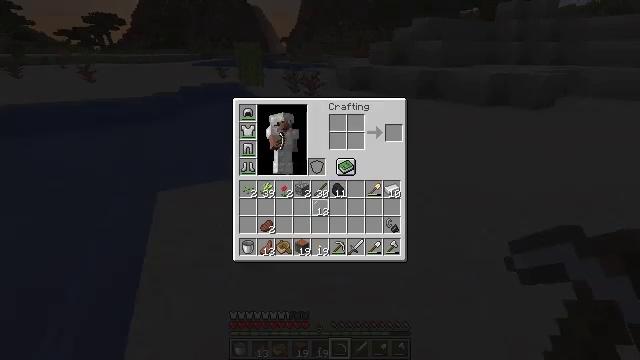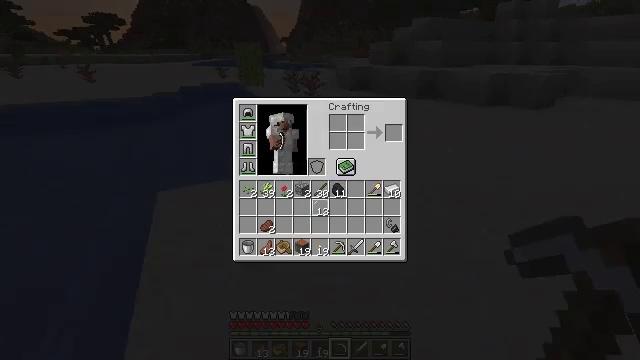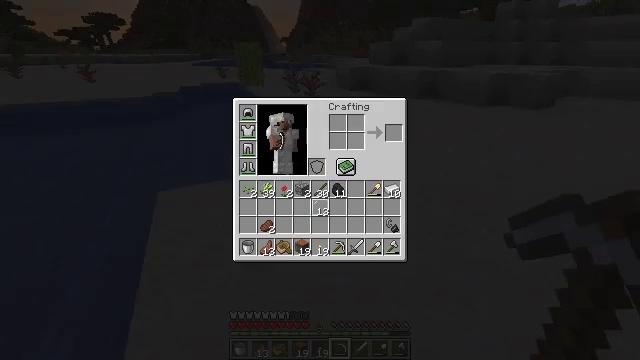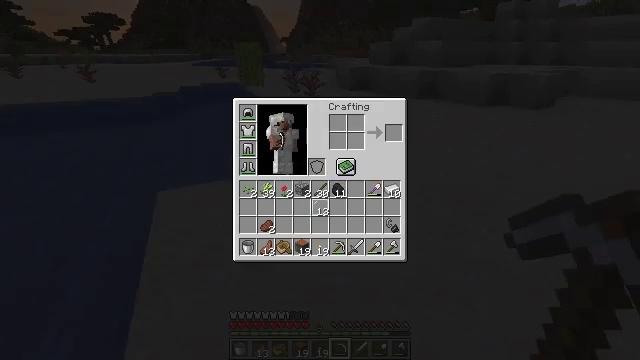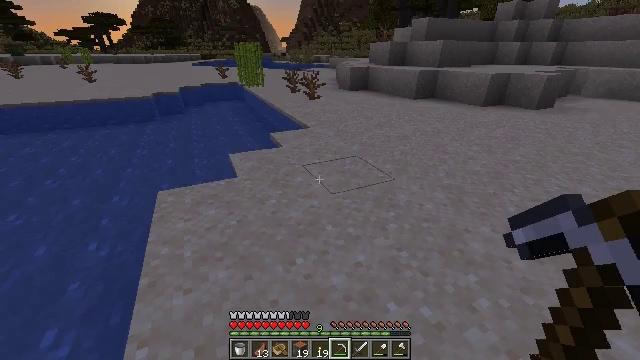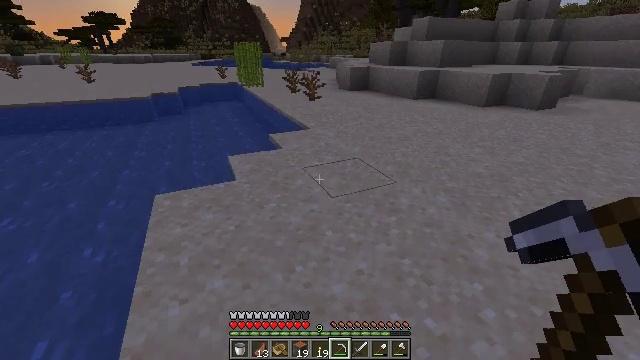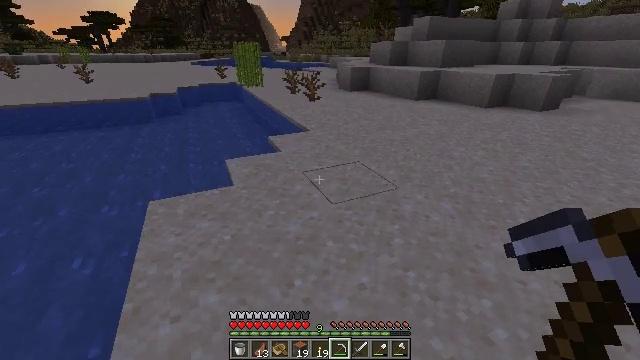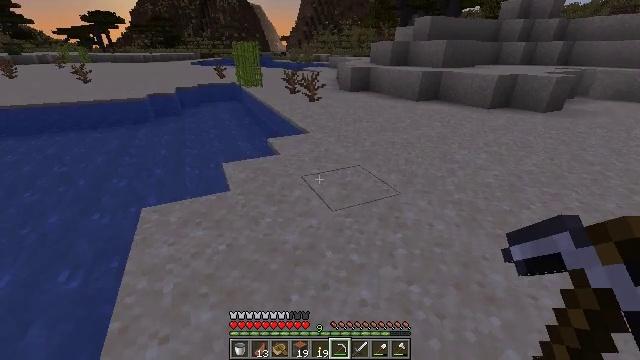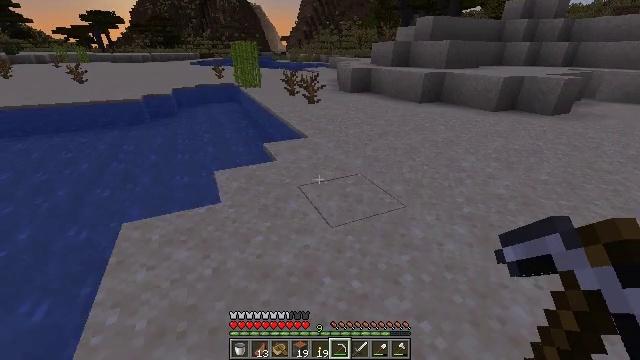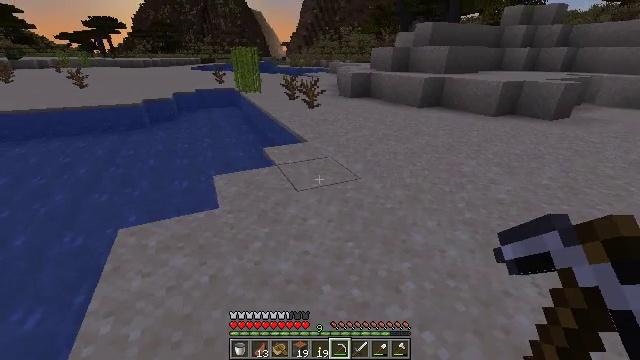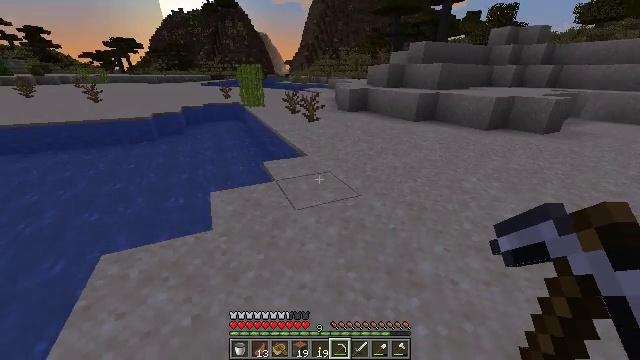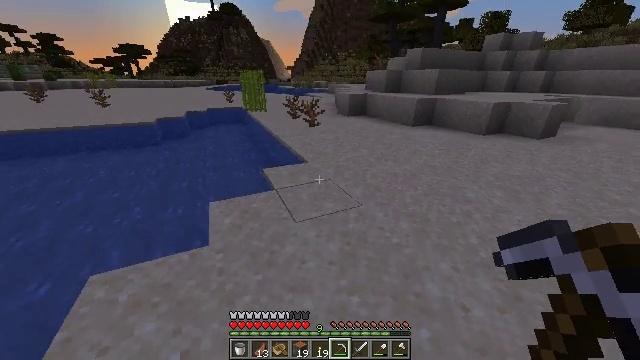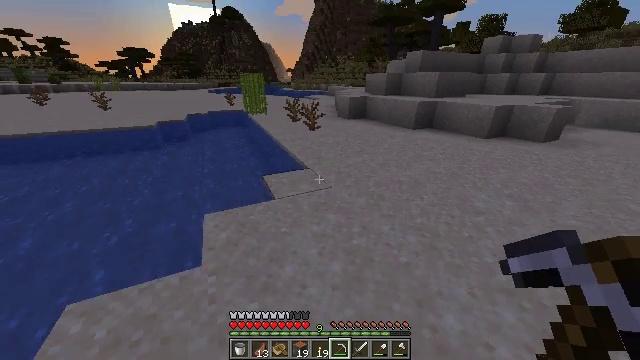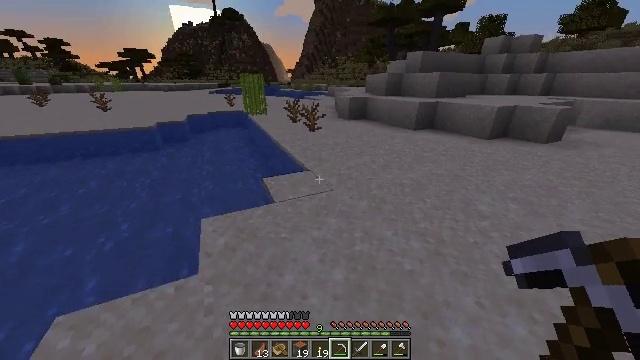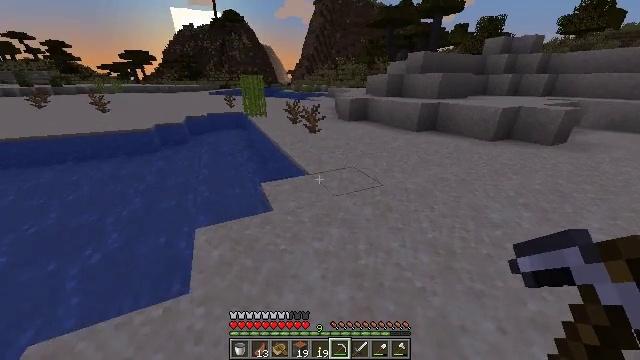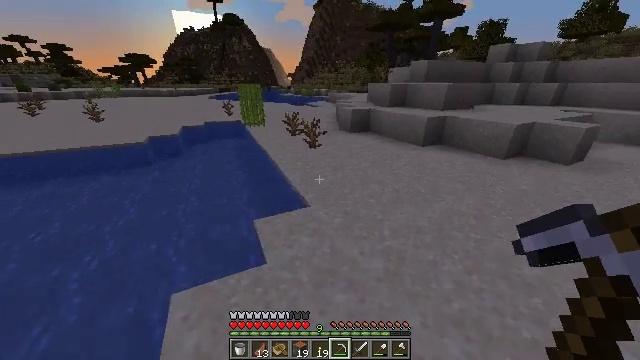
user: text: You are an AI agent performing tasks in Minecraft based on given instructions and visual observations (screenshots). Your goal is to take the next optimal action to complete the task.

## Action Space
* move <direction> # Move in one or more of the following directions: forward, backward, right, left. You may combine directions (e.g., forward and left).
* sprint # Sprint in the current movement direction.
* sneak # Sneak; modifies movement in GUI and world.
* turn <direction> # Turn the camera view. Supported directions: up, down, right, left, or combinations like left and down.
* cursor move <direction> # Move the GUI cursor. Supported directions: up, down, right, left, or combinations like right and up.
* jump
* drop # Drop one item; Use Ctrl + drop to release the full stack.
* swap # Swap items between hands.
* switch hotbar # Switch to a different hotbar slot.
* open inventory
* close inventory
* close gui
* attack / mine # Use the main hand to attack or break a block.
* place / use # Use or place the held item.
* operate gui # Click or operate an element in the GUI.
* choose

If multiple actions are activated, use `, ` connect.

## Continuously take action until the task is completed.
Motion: motion action
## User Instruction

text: Cut down the sugar cane stalks.
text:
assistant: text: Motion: no_op
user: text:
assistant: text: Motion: no_op
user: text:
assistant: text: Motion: no_op
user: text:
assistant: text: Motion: close inventory
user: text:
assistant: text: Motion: move forward, close inventory
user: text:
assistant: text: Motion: move forward, close inventory
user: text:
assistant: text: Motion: move forward
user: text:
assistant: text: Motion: move forward
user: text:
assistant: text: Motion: move forward, sprint
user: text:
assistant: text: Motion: move forward, sprint, turn up
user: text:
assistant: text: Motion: move forward, sprint
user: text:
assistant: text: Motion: move forward, sprint
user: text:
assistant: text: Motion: move forward, sprint
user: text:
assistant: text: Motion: move forward
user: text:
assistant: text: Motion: move forward, jump
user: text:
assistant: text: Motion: move forward, turn left, jump
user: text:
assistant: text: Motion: move forward, jump
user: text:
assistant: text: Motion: move forward, jump
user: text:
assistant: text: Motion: move forward, jump
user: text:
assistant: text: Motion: move forward, jump
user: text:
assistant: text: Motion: move forward, turn left, jump
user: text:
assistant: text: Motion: move forward, turn left, jump
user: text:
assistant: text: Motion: move forward, turn left, jump
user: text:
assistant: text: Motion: move forward, turn left, jump
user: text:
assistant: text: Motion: move forward, jump
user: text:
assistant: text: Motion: move forward, jump
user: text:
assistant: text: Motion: move forward, jump
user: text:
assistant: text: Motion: move forward, jump
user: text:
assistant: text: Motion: move forward, jump
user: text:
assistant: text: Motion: move forward, jump